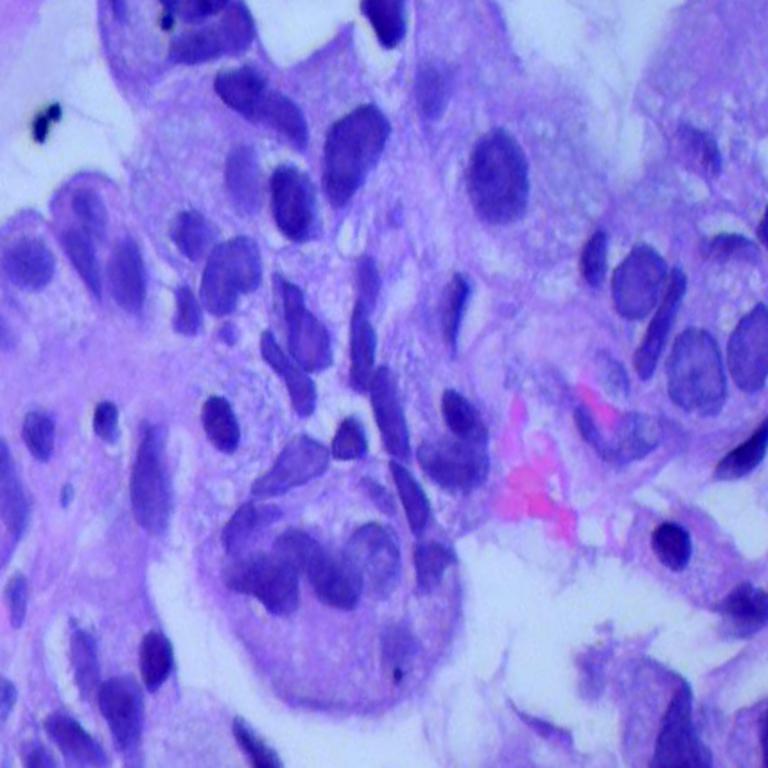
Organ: lung
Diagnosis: adenocarcinomas